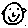
Label: smiley face